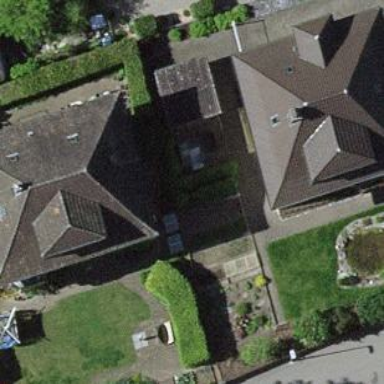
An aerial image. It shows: Terrace building with hipped roof shape.